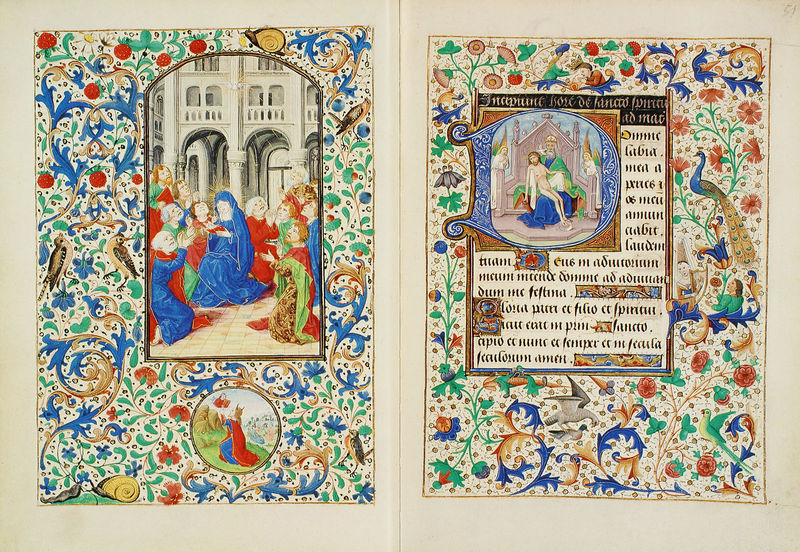
Titel: Stundenbuch der Maria von Burgund
Künstler: Liévin van Lathem
Institution: Wien, Österreichische Nationalbibliothek
Schlagwörter: blau, grün, stadt, blumen, bunt, frau, rot, architektur, bibel, geschichte, taube, bild, vögel, gewand, girlande, kreis, ranken, schrift, buch, druck, initiale, pfau, seiten, jesus, christlich, mittelalter, schnecke, maria, madonna, christen, handschrift, geburt, latein, manuskript, raubvogel, stundenbuch, ranlen, hjesus